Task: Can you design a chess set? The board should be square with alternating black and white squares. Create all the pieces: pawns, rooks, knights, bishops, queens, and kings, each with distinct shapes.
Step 38:
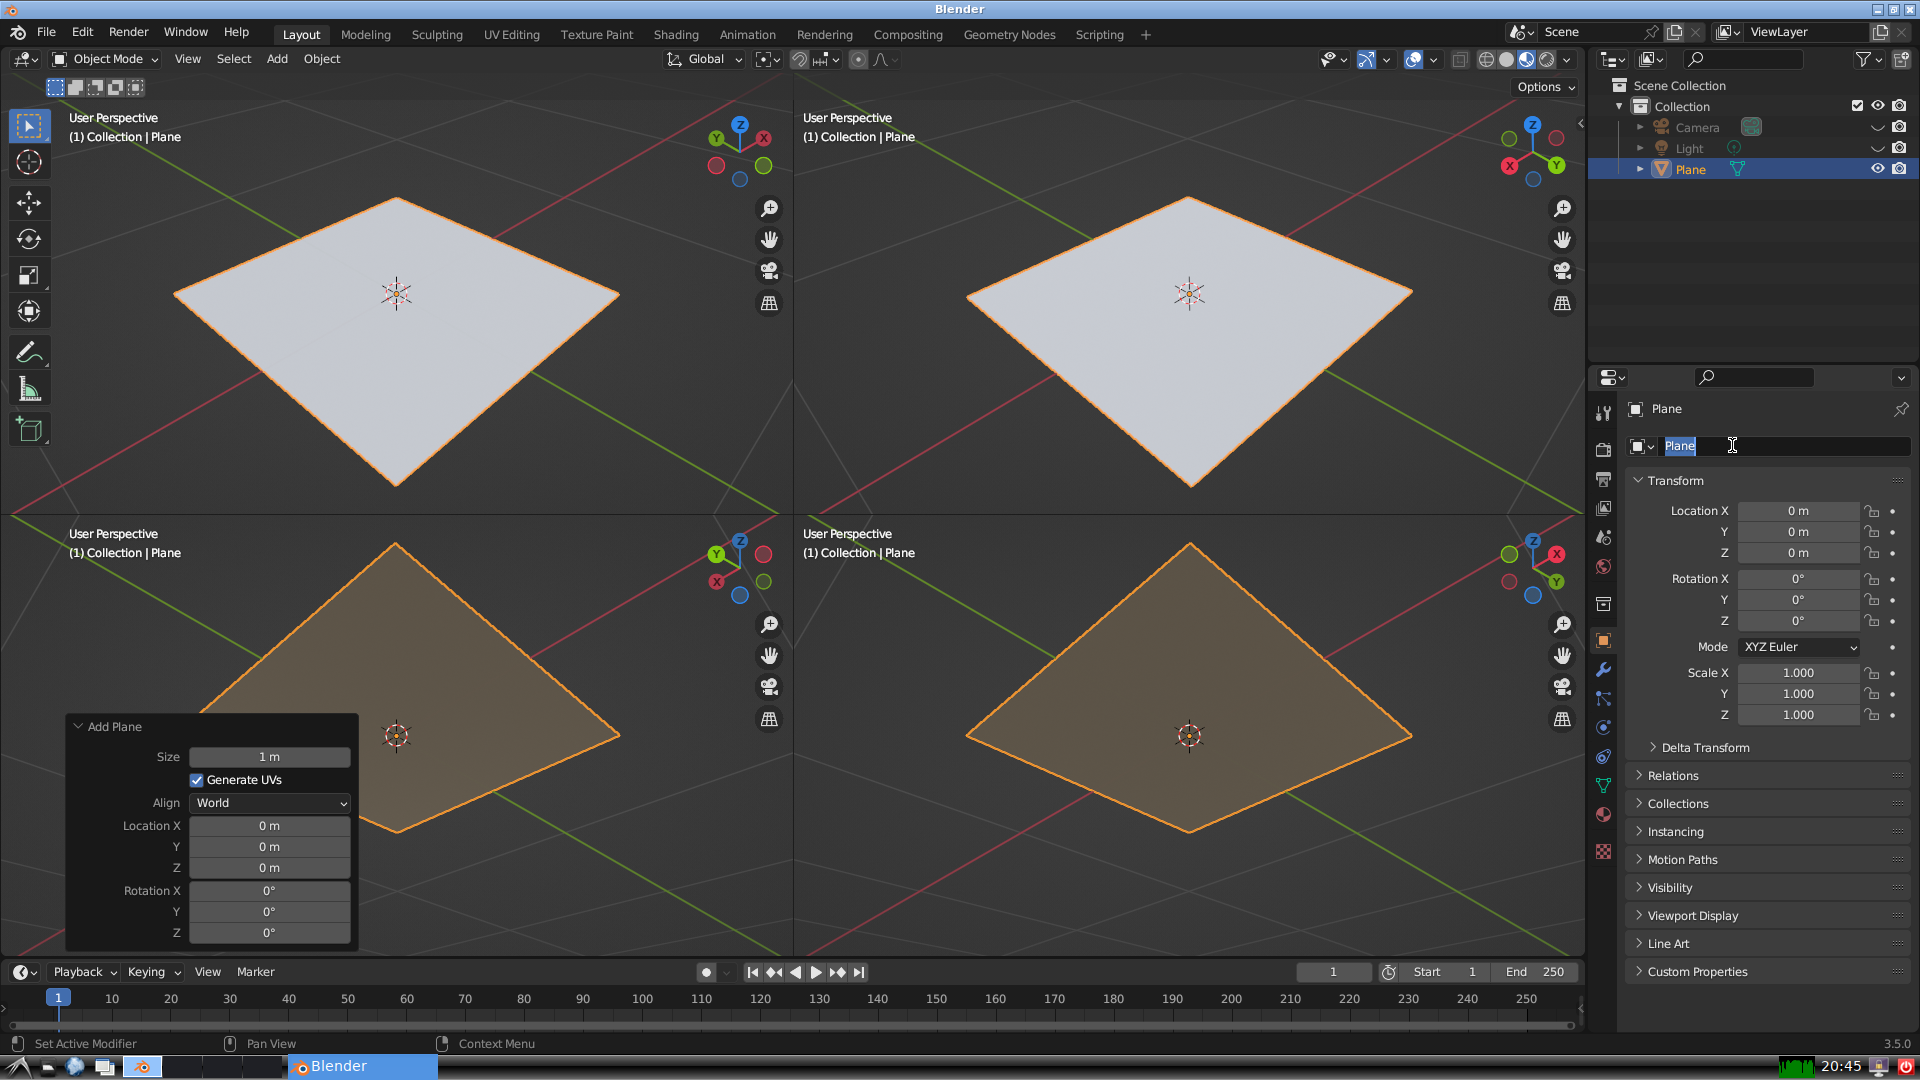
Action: input_text: n_Square_0_0